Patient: sex M, age 19
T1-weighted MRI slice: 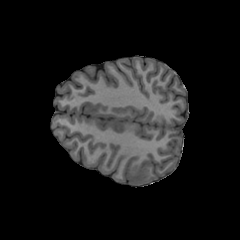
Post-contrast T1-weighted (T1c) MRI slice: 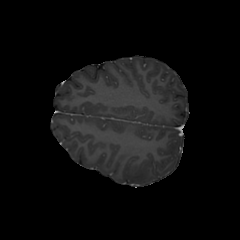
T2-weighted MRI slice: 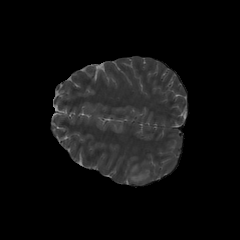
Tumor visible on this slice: yes
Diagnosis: Oligodendroglioma, IDH-mutant, 1p/19q-codeleted
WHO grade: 3